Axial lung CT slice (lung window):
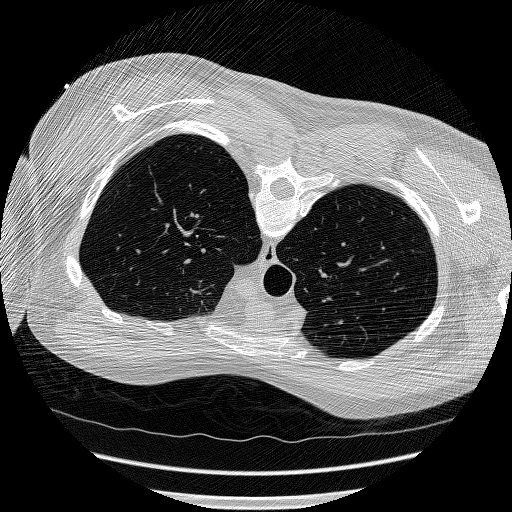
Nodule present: no